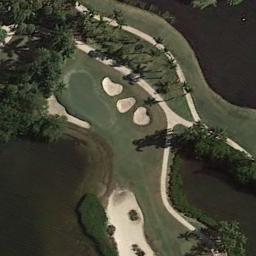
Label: golf_course